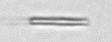
Label: fiber